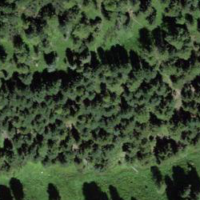
EUNIS habitat code: 43
Species observed at this site:
Corvus corone
Anthus trivialis
Turdus philomelos
Lophophanes cristatus
Anthus spinoletta
Dendrocopos major
Troglodytes troglodytes
Pyrrhula pyrrhula
Prunella modularis
Fringilla coelebs
Turdus torquatus
Sylvia atricapilla
Spinus spinus
Turdus merula
Erithacus rubecula
Certhia familiaris
Sitta europaea
Nucifraga caryocatactes
Regulus regulus
Falco tinnunculus
Periparus ater